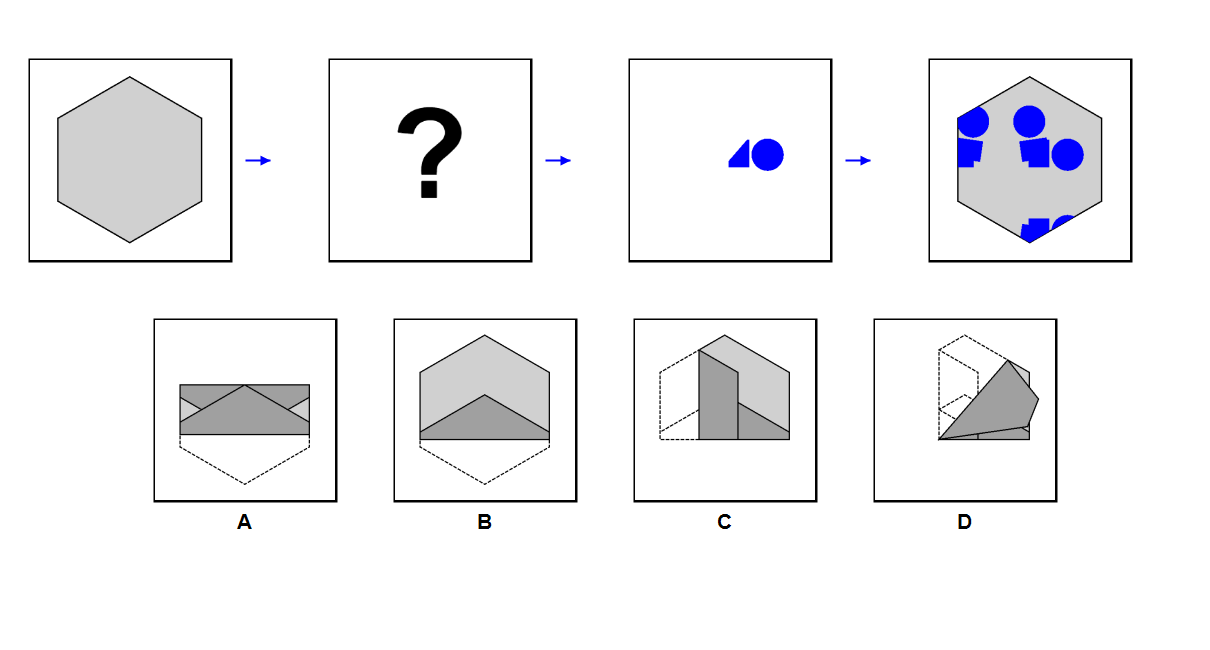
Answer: A